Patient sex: M
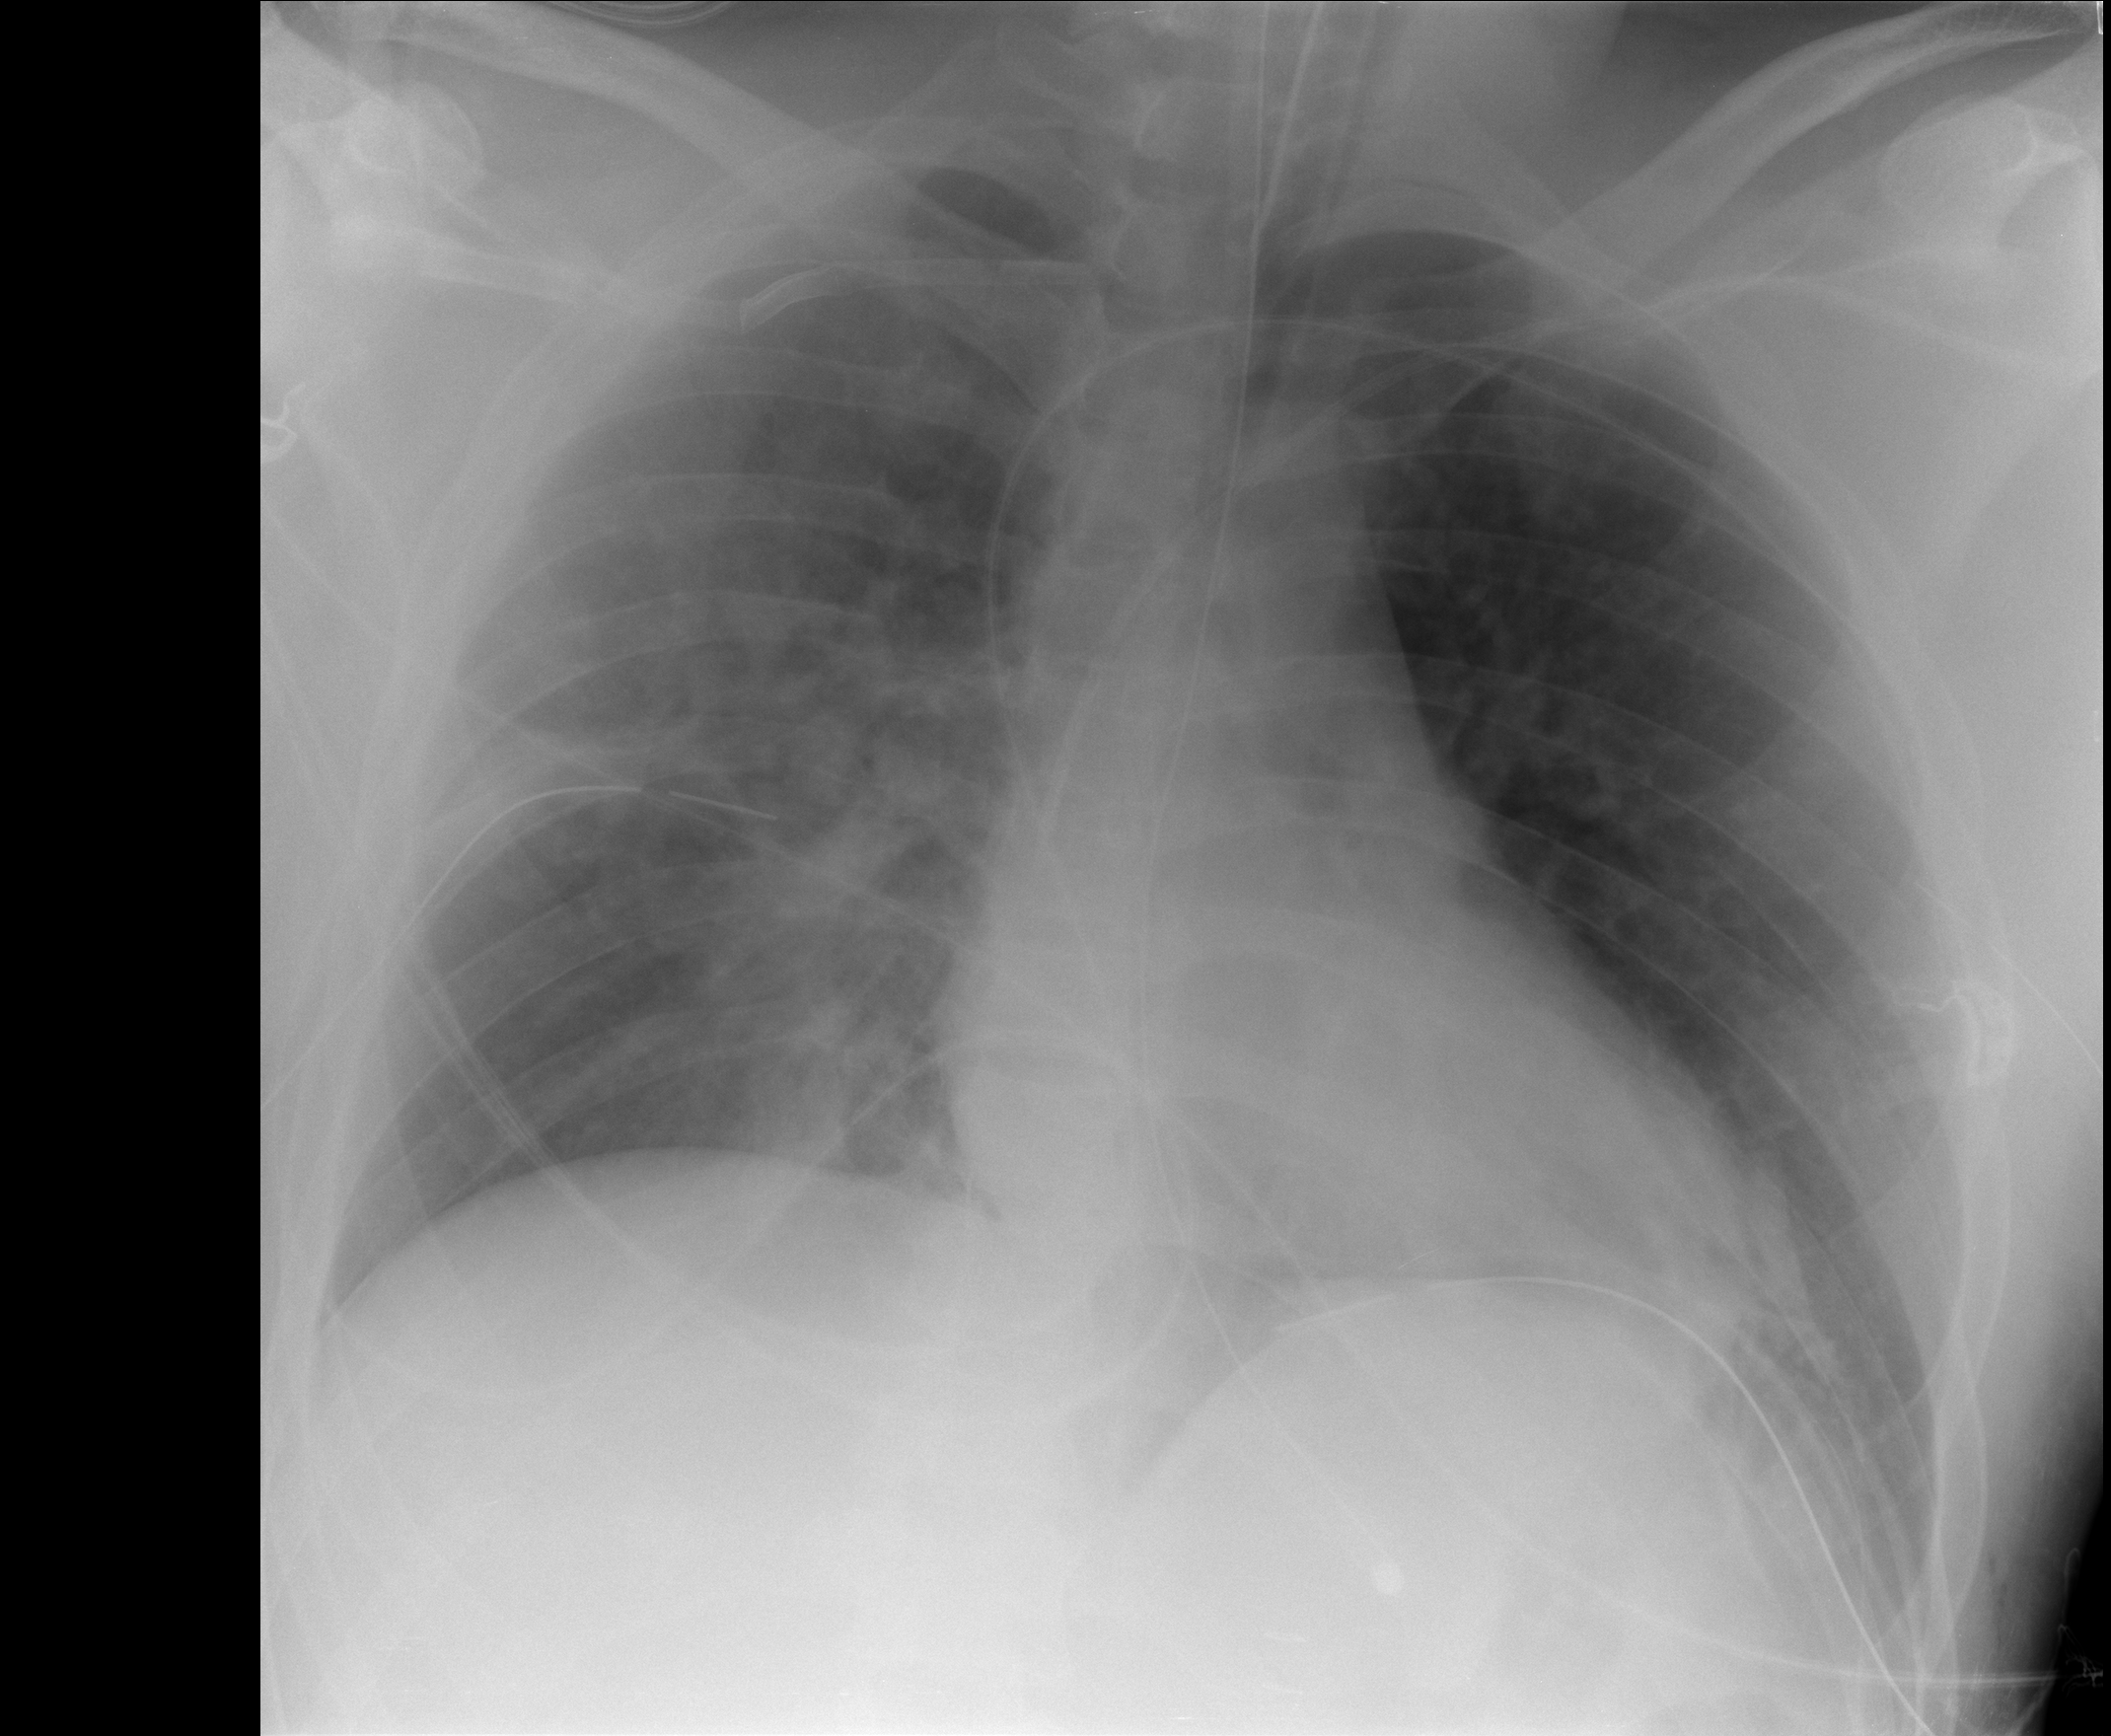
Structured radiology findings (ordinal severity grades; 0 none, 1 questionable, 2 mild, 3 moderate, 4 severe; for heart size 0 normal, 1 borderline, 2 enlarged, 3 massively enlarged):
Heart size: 0
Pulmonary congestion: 0
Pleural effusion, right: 0
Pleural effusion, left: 0
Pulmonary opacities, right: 3
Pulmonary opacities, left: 0
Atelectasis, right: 0
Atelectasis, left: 1